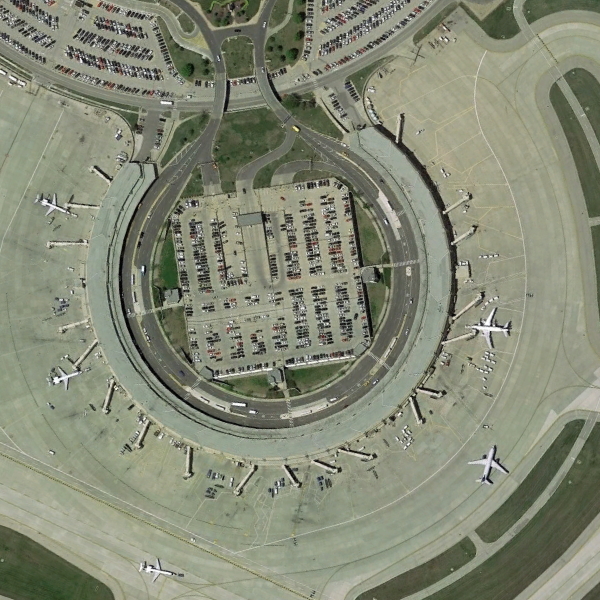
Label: Airport